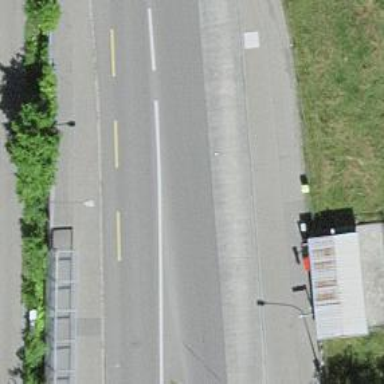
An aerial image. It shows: Tertiary road with separate sidewalk.